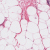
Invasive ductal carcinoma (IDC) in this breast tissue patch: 0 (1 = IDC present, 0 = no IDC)